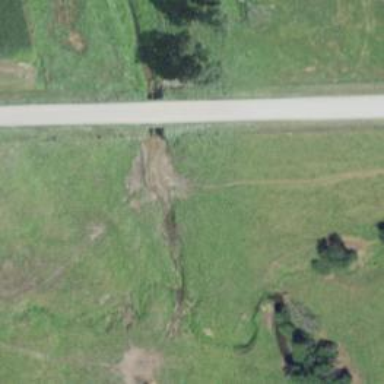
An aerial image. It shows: Culvert tunnel.